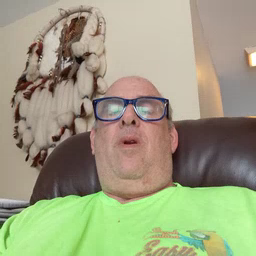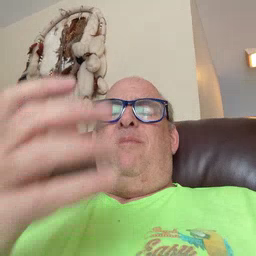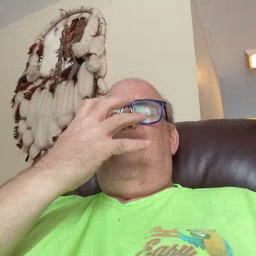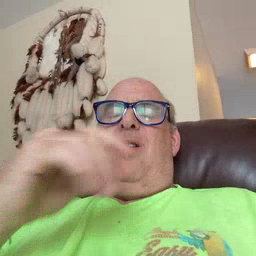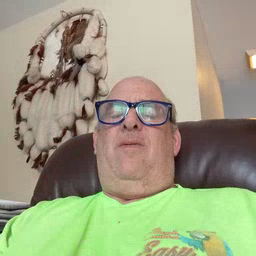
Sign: mad